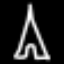
Label: The Eiffel Tower